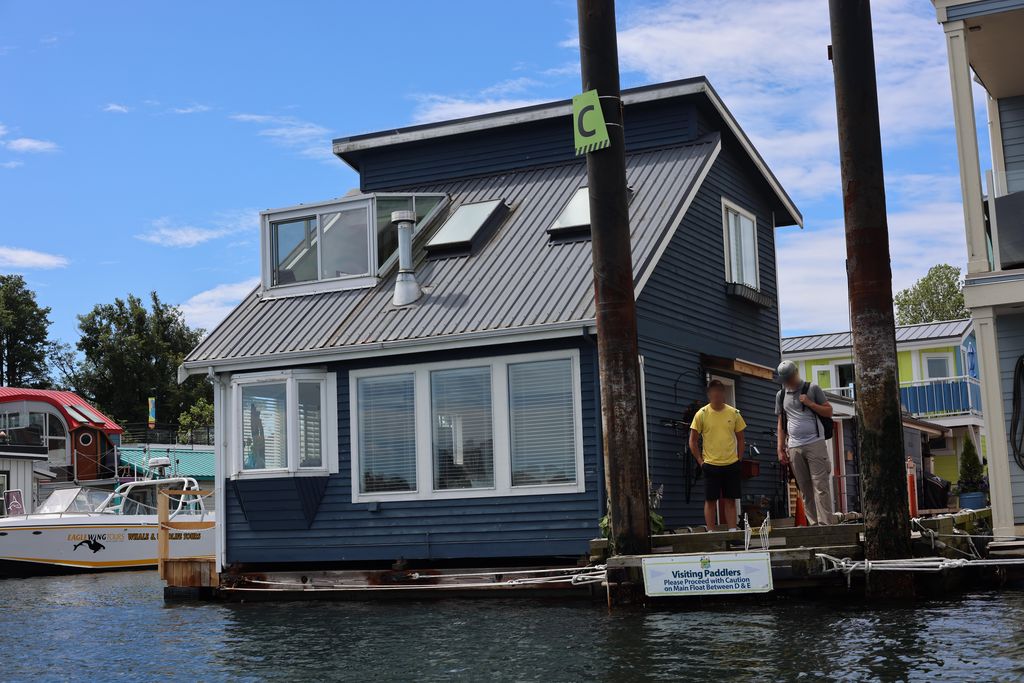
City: victoria